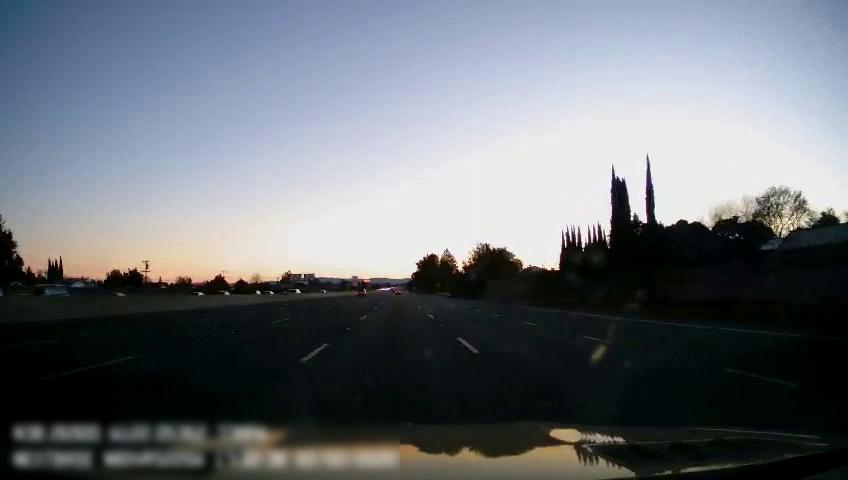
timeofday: Day
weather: Sunny
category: Drivable Space
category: Vehicles | SUV
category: Vehicles | SUV
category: Vehicles | Car
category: Vehicles | SUV
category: Vehicles | Car
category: Vehicles | SUV
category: Vehicles | SUV
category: Vehicles | SUV
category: Lanes | Current Lane
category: Lanes | Alternate Lane
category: Lanes | Alternate Lane
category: Lanes | Current Lane
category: Lanes | Alternate Lane
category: Lanes | Alternate Lane